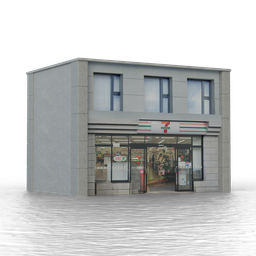
Label: architecture